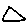
Label: triangle